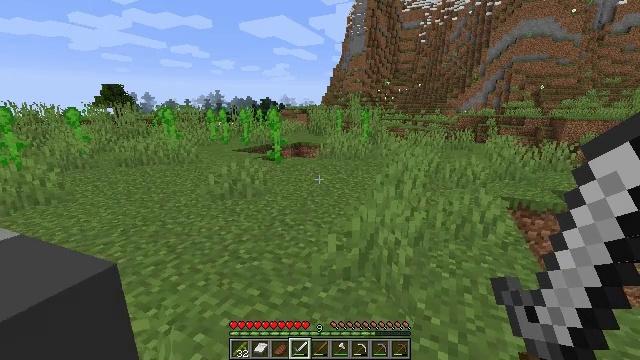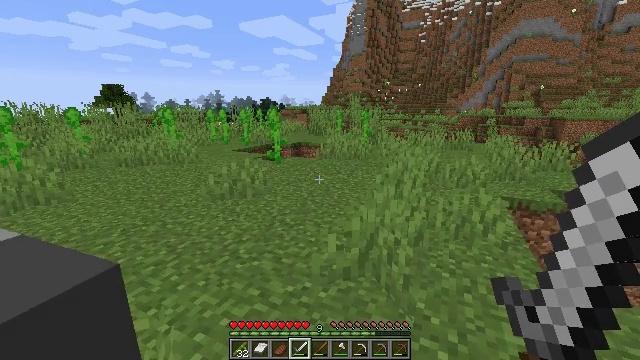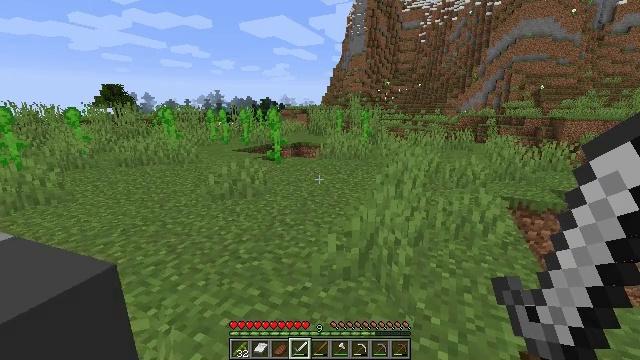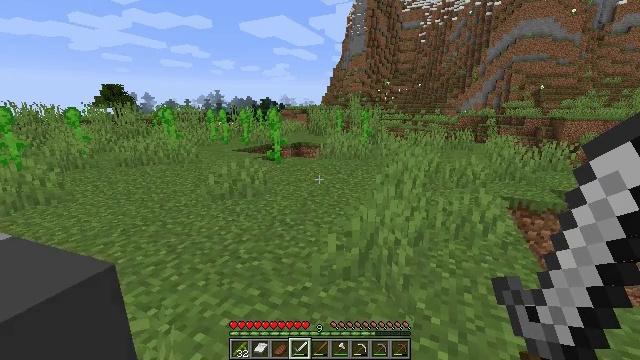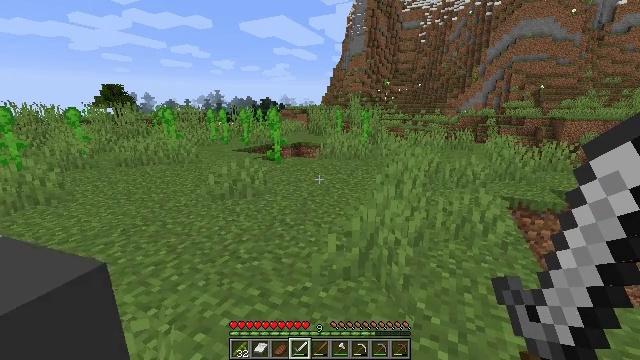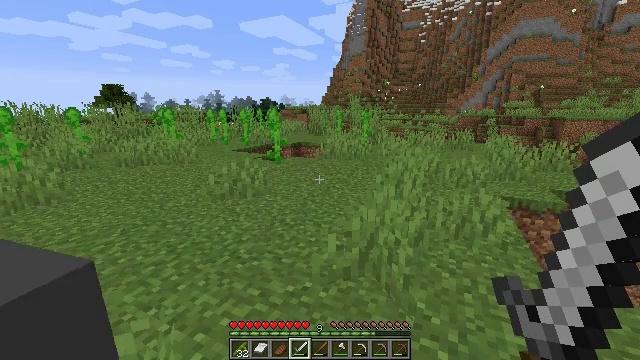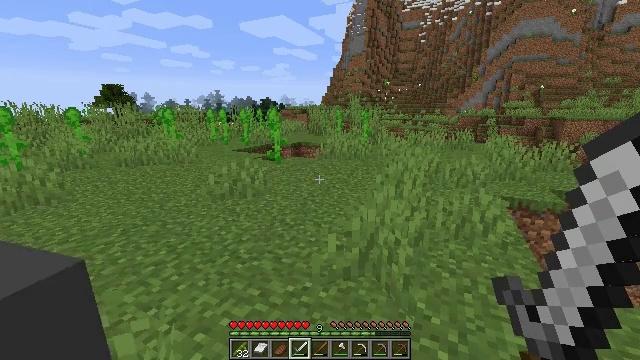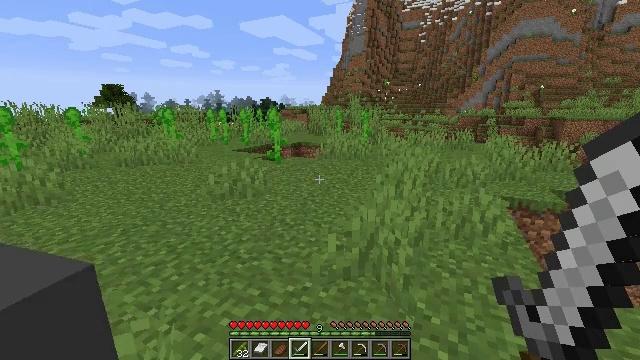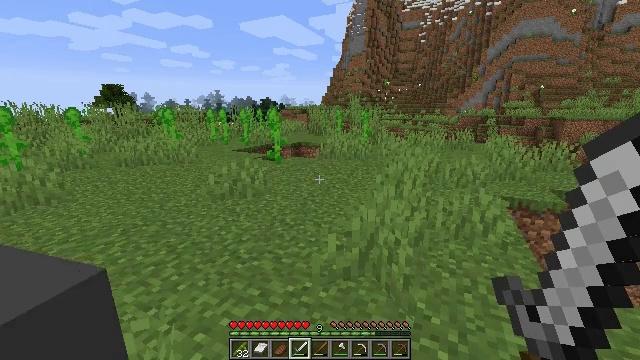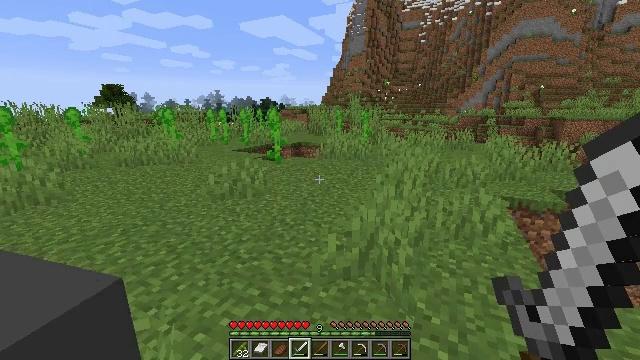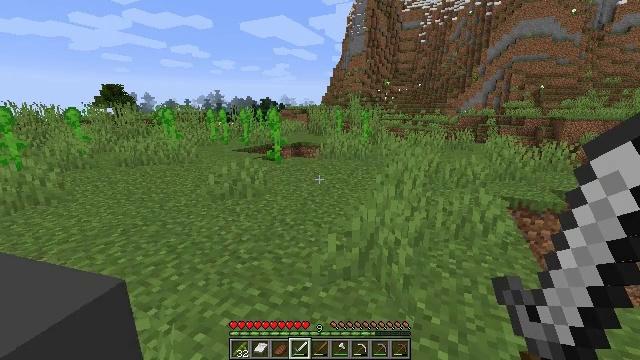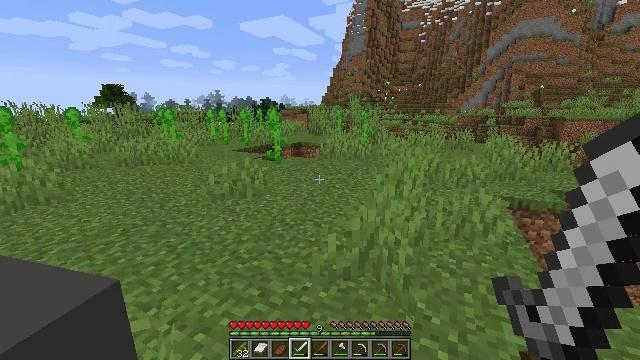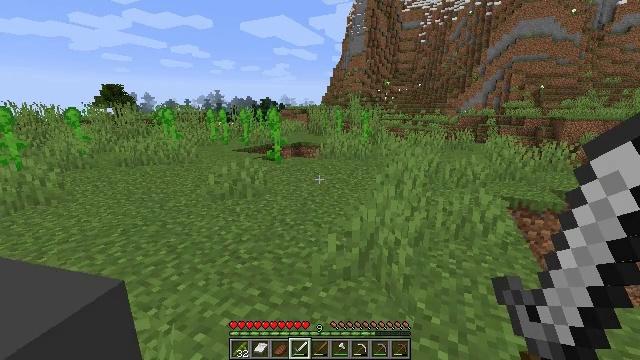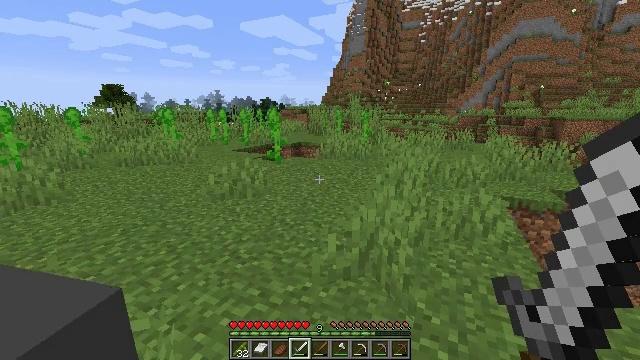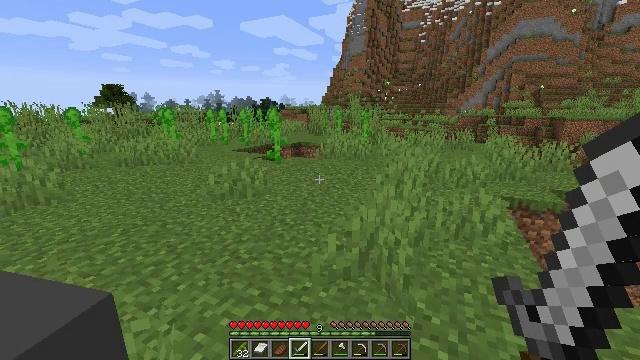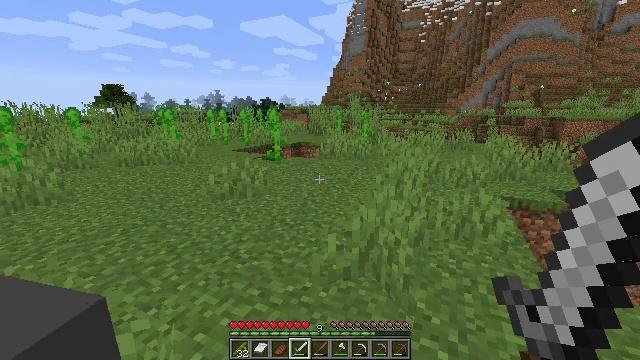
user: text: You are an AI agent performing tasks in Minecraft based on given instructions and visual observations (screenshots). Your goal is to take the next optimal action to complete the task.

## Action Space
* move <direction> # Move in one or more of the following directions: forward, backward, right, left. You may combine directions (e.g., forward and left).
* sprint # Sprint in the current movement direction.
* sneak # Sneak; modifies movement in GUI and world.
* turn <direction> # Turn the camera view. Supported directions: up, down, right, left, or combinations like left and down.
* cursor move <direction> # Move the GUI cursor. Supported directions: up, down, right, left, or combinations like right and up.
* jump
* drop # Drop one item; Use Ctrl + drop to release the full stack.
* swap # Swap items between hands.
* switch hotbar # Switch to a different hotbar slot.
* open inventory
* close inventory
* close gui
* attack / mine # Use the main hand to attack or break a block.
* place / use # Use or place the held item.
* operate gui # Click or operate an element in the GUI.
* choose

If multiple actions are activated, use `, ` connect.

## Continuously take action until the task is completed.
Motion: motion action
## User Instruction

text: Gather materials from the sweet berry bush.
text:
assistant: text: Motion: no_op
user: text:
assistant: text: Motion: no_op
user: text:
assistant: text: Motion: no_op
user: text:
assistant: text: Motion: no_op
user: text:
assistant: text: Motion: no_op
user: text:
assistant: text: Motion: no_op
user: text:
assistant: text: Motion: no_op
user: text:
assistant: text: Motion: no_op
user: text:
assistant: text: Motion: no_op
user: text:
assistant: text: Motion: no_op
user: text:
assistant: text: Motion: no_op
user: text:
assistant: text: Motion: no_op
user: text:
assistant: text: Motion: no_op
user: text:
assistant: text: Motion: no_op
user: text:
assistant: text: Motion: no_op
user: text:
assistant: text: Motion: no_op
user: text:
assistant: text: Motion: no_op
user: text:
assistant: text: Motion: no_op
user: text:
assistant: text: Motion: no_op
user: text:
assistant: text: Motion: no_op
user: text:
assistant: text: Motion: no_op
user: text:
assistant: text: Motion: no_op
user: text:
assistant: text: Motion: no_op
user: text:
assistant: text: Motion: no_op
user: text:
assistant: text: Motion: no_op
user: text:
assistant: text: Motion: no_op
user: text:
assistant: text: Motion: no_op
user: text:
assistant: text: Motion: no_op
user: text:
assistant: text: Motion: no_op
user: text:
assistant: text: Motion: no_op